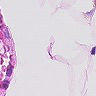
Metastatic tissue present: no